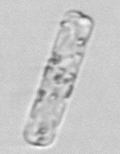
Label: Dactyliosolen_fragilissimus